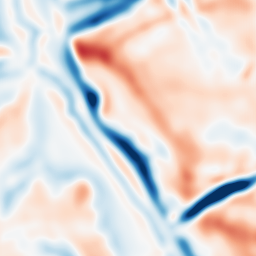
Category: multiscale
Decomposition family: dog
Decomposition parameters: sigma_low: 5
sigma_high: 10
Upsampling method: fft_zeropad
Upsampling parameters: scale: 8
Upsampling scale: 8